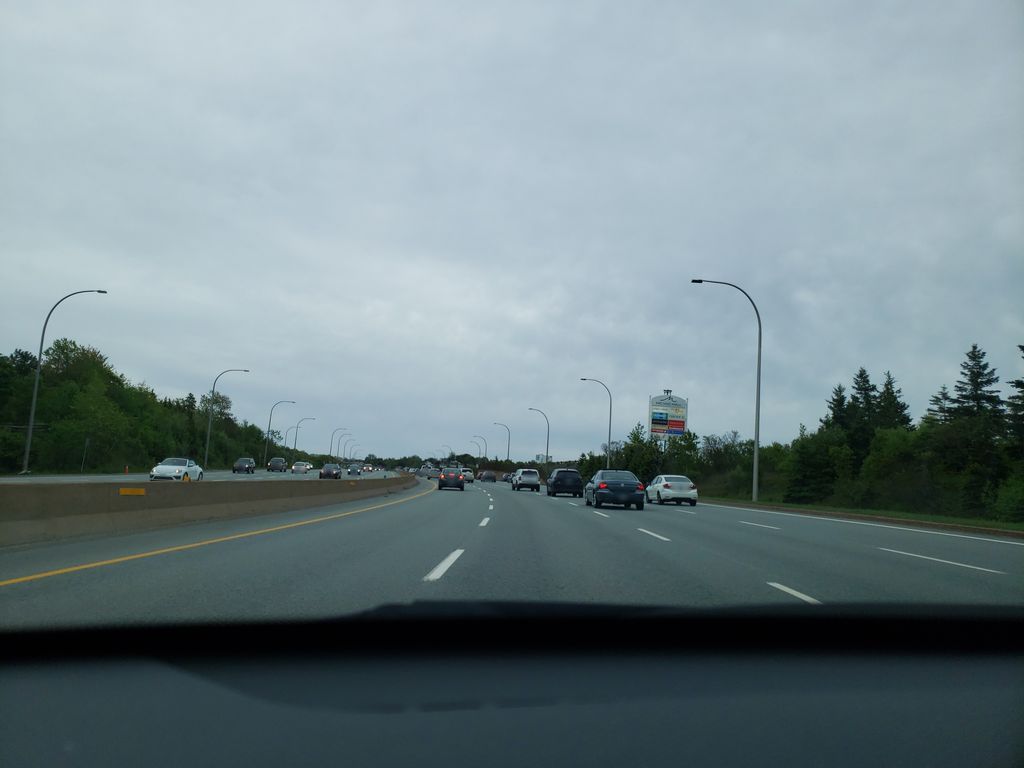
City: halifax